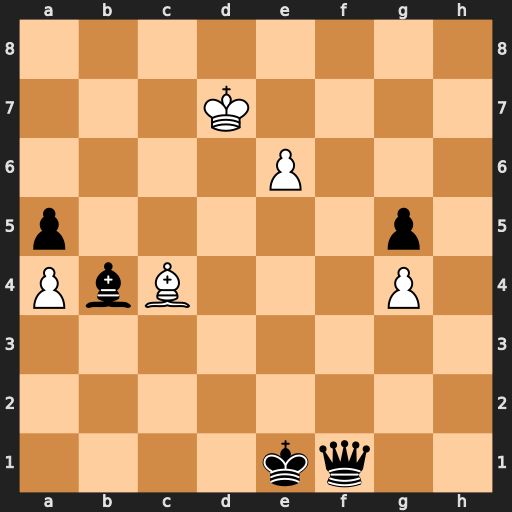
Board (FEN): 8/3K4/4P3/p5p1/PbB3P1/8/8/4kq2
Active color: w
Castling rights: -
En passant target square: -
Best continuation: Bxf1 Kxf1 e7